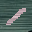
Label: 1